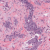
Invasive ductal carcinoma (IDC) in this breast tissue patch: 1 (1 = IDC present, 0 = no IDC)